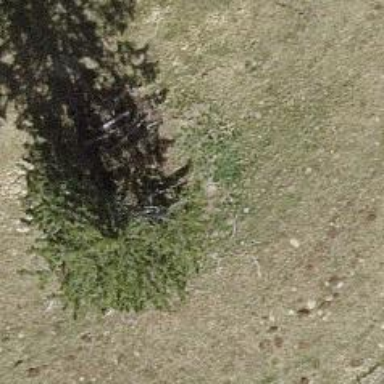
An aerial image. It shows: Beautiful tree in nature.